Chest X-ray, AP view. Patient: 38 years old, sex F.
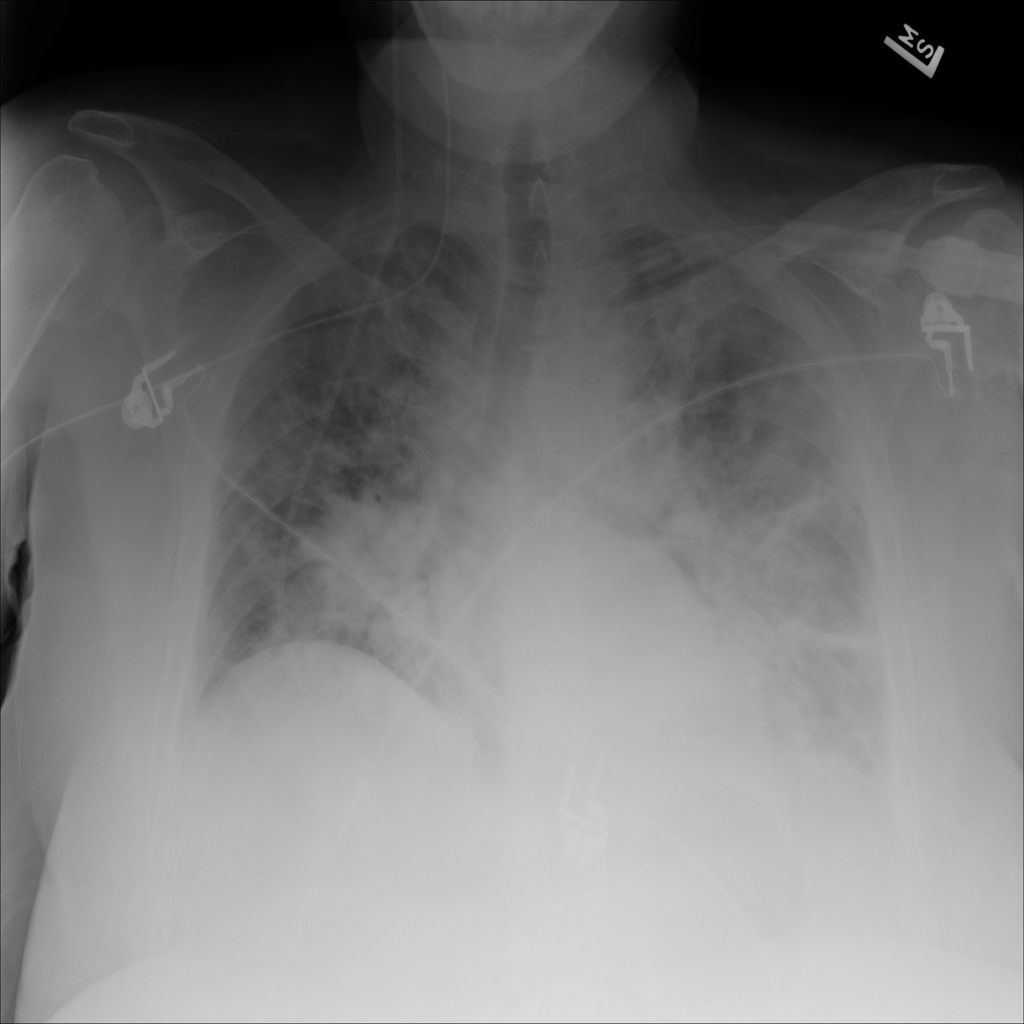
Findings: No Finding